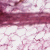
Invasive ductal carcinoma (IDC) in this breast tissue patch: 0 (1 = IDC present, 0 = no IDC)